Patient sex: F
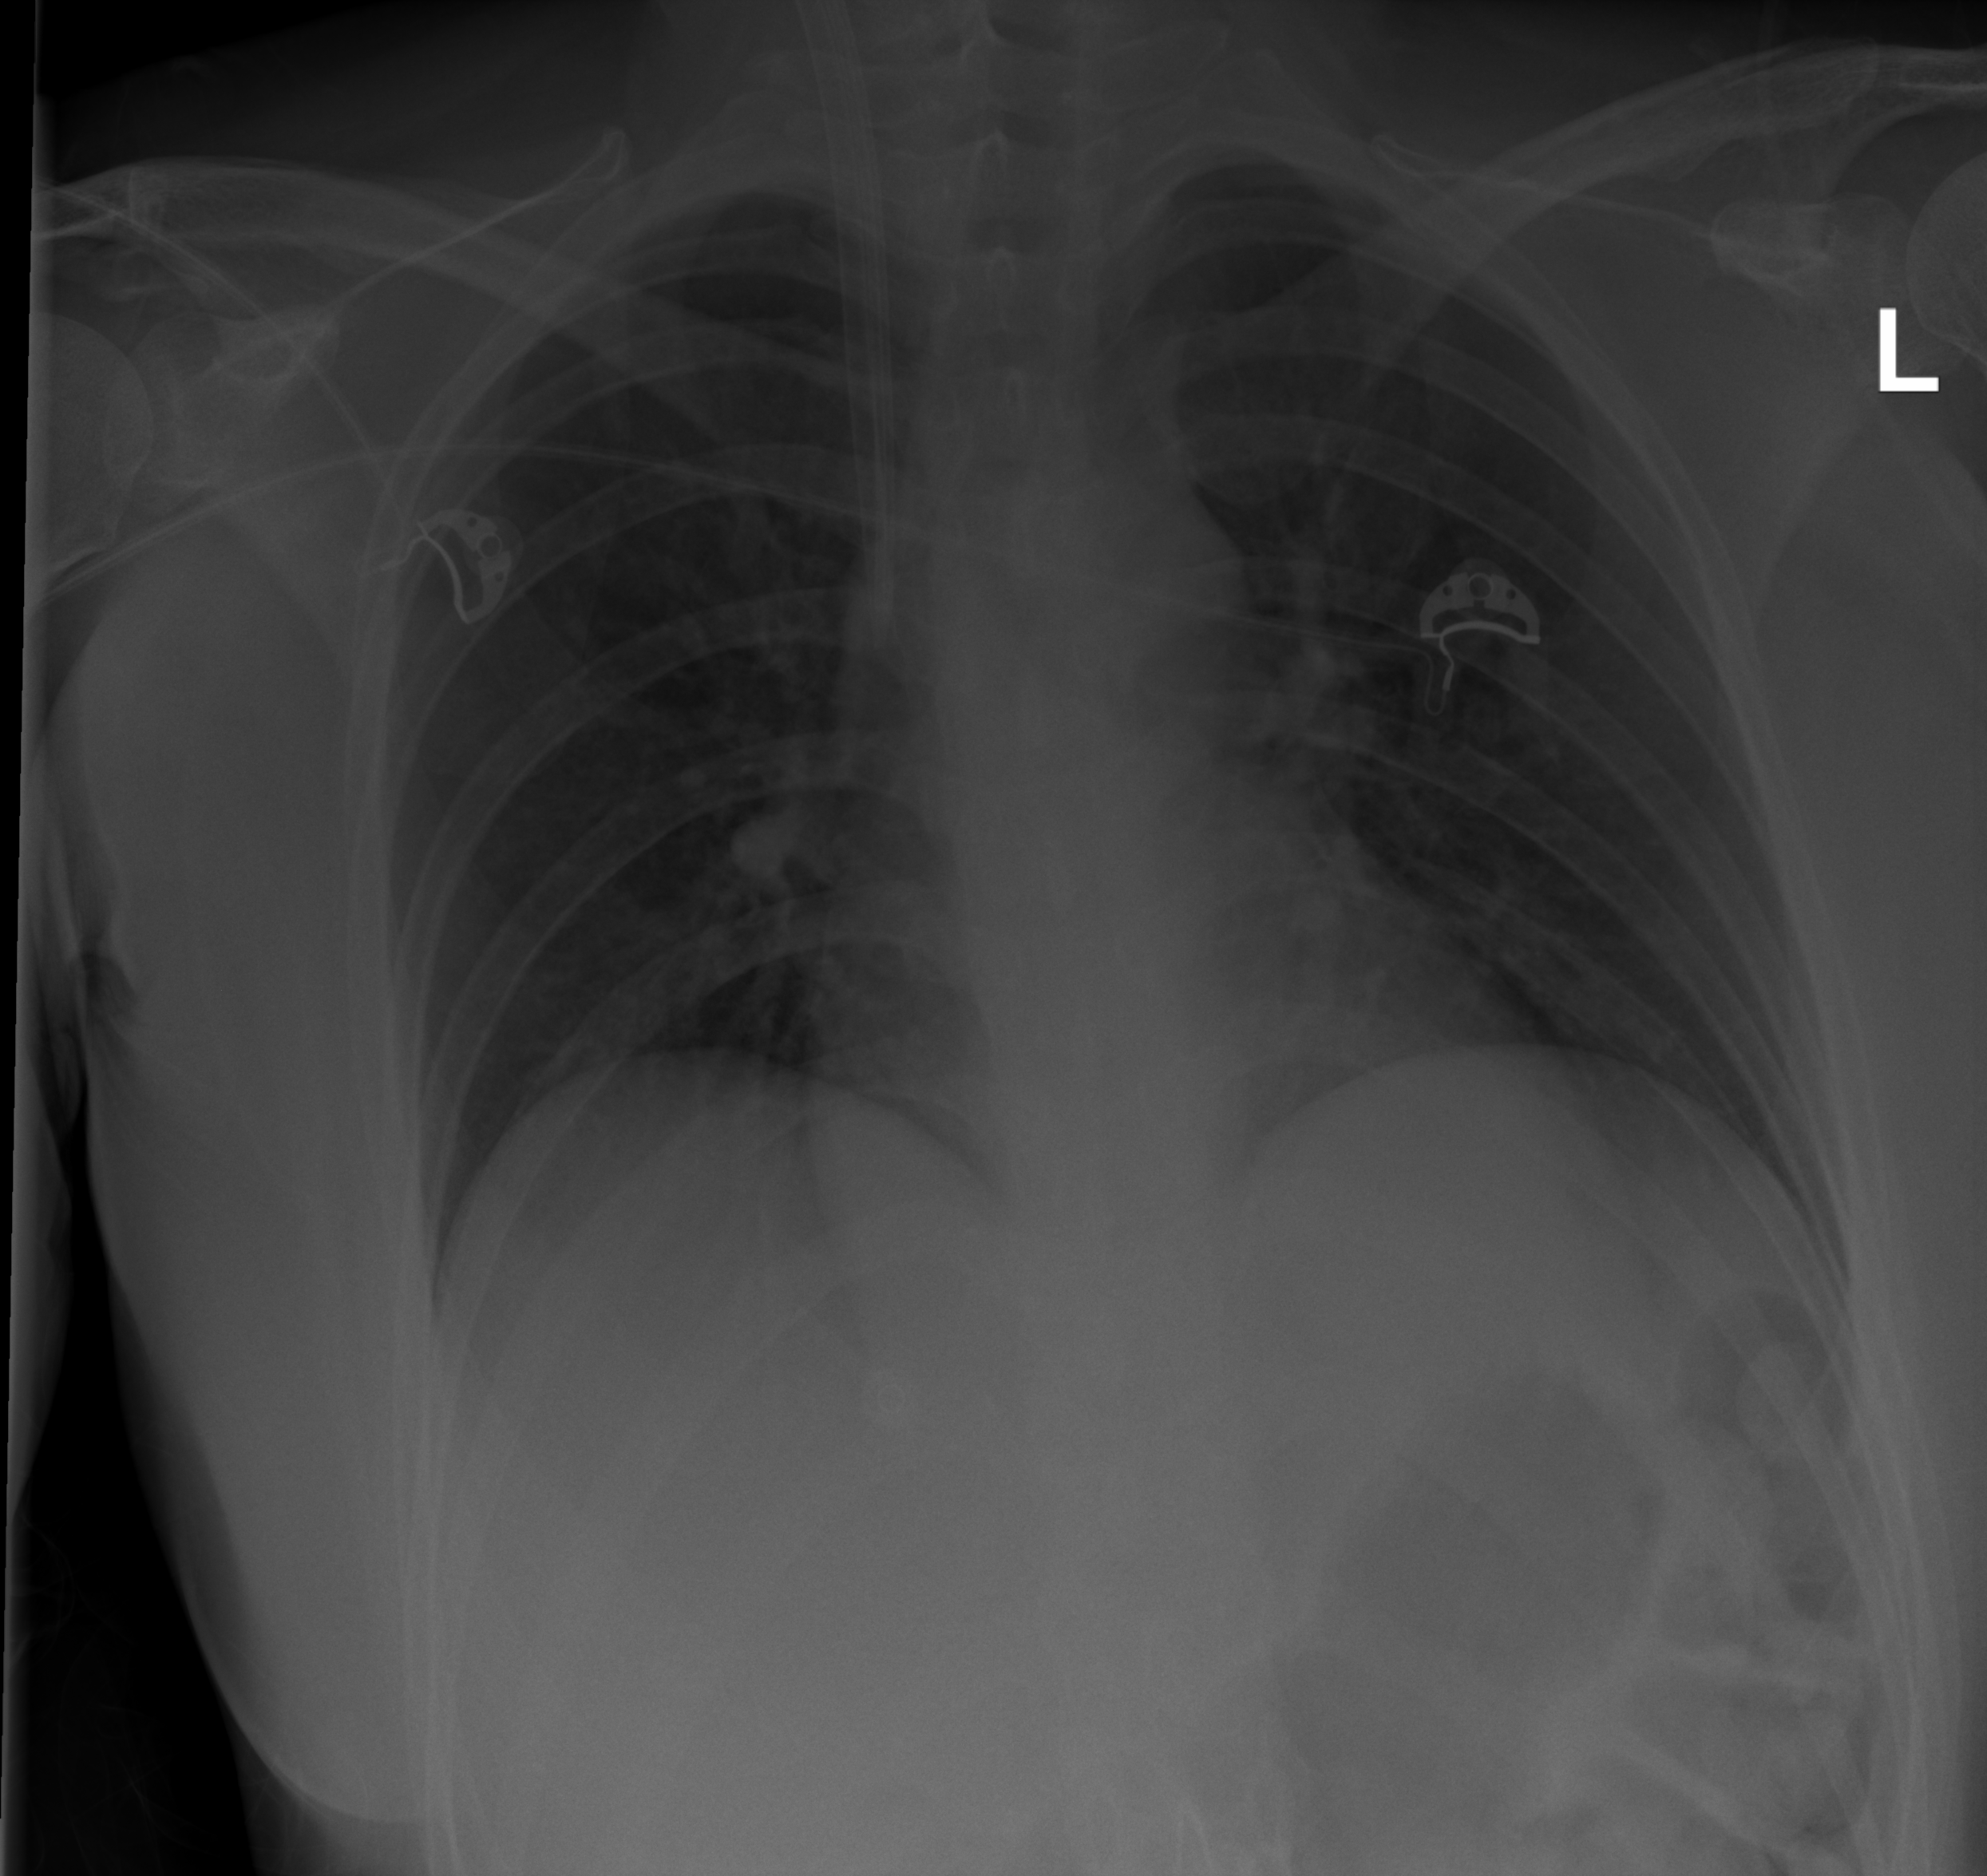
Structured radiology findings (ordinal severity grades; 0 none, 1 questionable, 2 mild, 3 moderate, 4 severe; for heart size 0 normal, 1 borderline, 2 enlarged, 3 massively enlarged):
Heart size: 0
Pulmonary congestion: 1
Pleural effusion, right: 0
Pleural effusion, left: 0
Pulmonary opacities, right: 0
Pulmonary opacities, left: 0
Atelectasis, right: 2
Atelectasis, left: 2